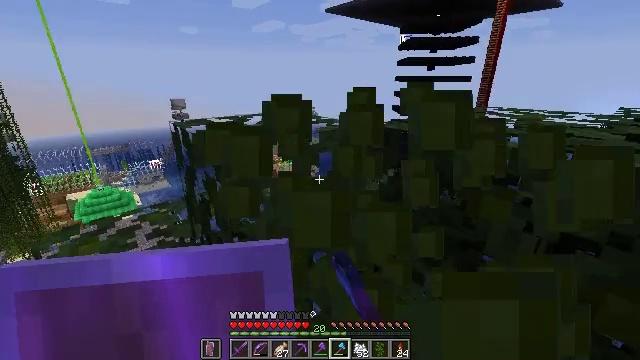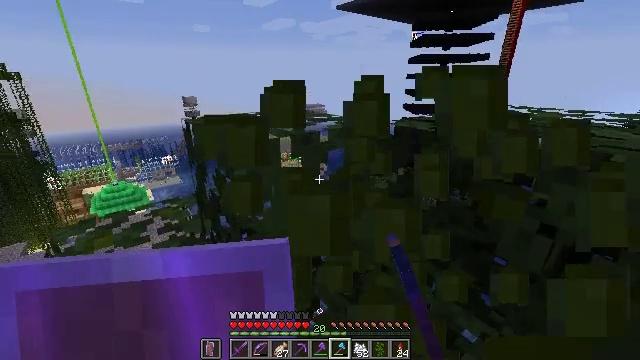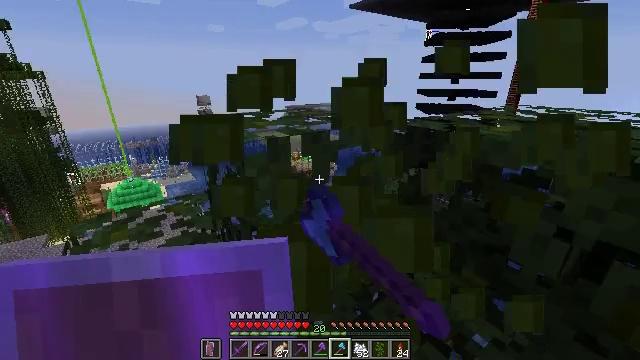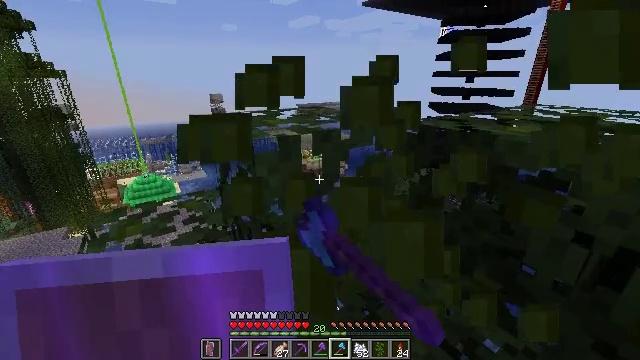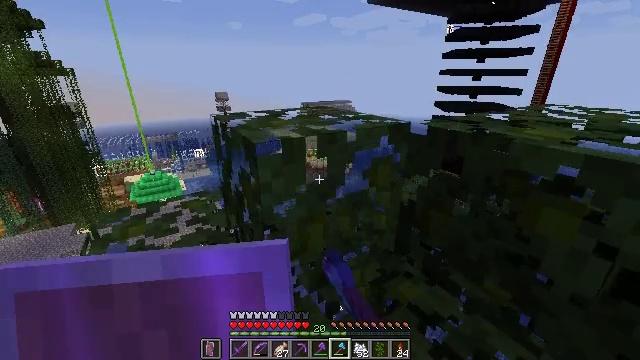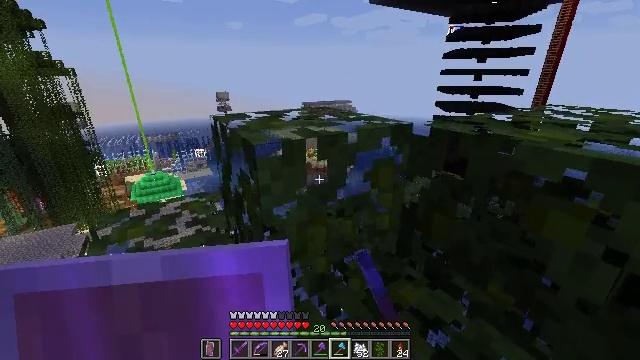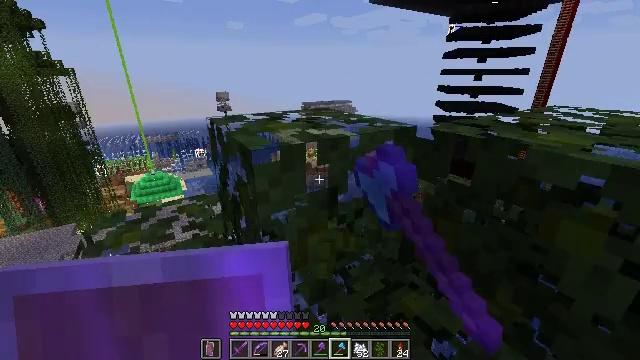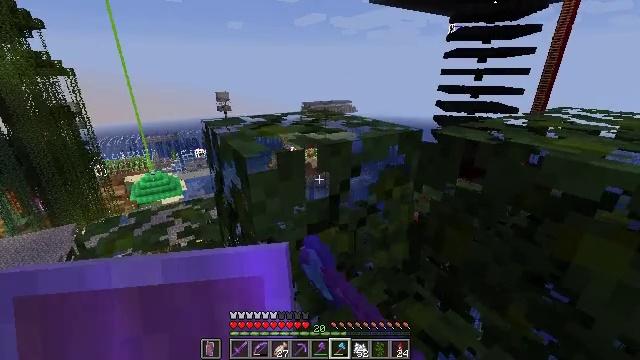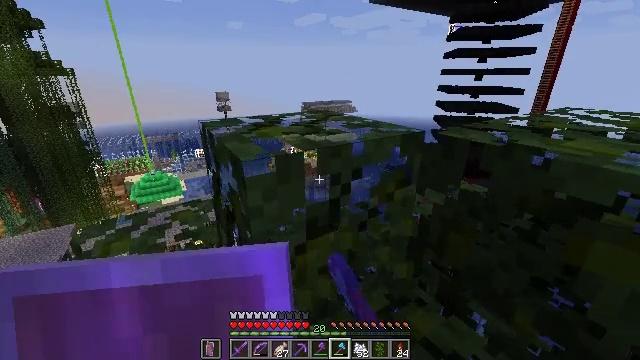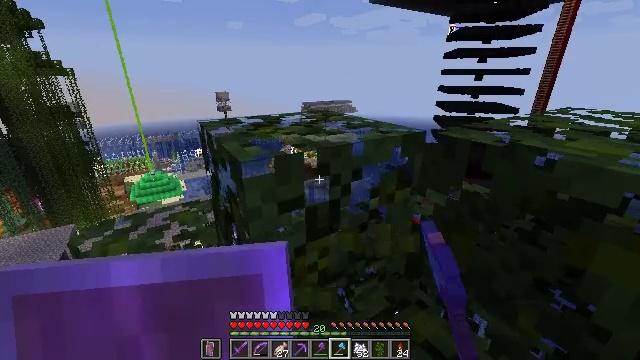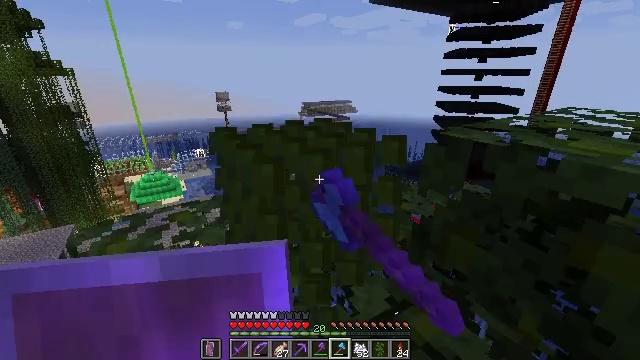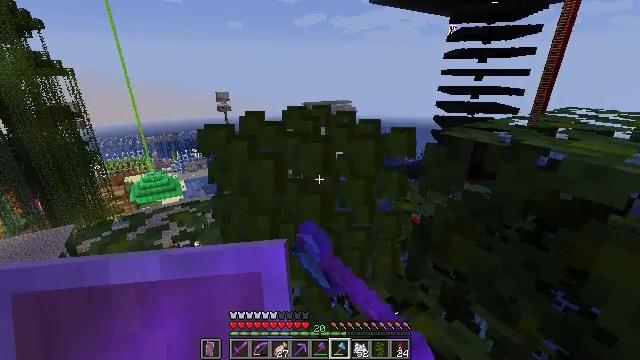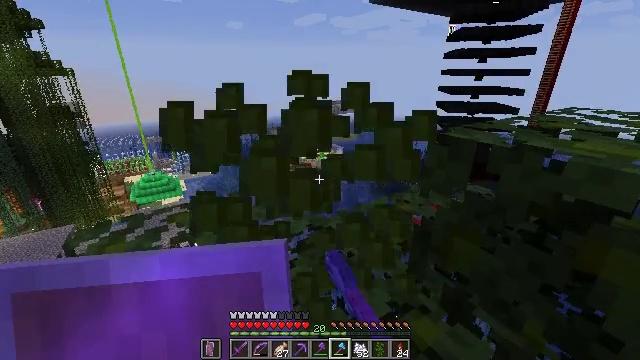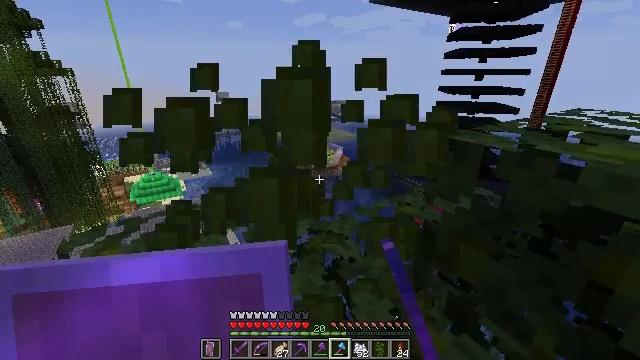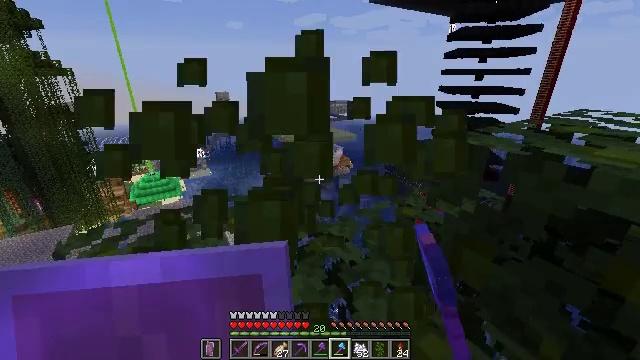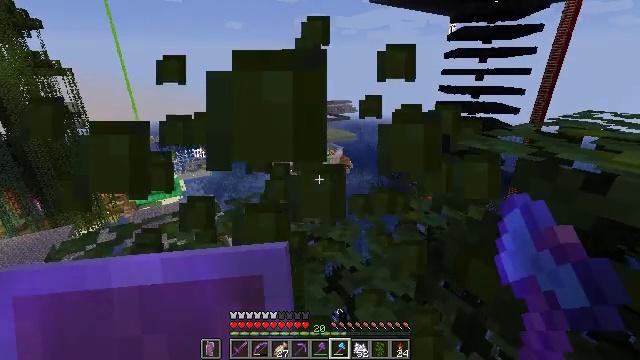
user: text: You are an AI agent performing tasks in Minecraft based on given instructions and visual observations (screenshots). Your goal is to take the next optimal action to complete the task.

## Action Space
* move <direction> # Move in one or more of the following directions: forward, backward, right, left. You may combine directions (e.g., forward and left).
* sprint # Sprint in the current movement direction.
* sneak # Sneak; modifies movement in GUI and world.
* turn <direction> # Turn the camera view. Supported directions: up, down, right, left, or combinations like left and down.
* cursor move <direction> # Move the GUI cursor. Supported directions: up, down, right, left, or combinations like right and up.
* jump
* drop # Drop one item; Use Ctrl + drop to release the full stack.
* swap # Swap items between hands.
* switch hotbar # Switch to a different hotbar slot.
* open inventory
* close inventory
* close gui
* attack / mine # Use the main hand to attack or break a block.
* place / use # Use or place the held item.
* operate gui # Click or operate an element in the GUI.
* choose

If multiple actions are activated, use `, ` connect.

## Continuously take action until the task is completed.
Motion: motion action
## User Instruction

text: Mine the jungle leaves to get saplings or sticks.
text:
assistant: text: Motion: sneak, turn left, attack / mine
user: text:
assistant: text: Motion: sneak, turn left, attack / mine
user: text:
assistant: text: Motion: move forward, sneak, turn left, attack / mine
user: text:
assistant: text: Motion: move forward, sneak, turn left, attack / mine
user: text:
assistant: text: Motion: move forward, sneak, attack / mine
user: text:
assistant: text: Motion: move forward, sneak, attack / mine
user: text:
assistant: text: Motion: move forward, sneak, attack / mine
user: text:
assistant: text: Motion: sneak, attack / mine
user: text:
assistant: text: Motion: sneak, attack / mine
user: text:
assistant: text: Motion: sneak, attack / mine
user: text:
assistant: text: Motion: sneak, attack / mine
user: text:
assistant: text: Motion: move forward, sneak, attack / mine
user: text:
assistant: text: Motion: move forward, sneak, attack / mine
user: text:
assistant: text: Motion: move forward, sneak, attack / mine
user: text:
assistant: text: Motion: move forward, sneak, attack / mine
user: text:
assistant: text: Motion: move forward, sneak, attack / mine
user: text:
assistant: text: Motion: move forward, sneak, attack / mine
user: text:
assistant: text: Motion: move forward, sneak, turn right, attack / mine
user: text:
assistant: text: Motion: move forward, sneak, turn right, attack / mine
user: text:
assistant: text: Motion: move forward, sneak, turn right, attack / mine
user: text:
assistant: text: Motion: sneak, turn right, attack / mine
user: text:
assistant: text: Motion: sneak, attack / mine
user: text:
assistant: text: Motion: sneak, attack / mine
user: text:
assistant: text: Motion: sneak, attack / mine
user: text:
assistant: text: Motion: sneak, turn left, attack / mine
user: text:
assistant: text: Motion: sneak, attack / mine
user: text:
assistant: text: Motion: sneak, attack / mine
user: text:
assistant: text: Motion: sneak, attack / mine
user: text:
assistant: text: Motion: move left, sneak, attack / mine
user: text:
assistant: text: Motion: move left, sneak, attack / mine